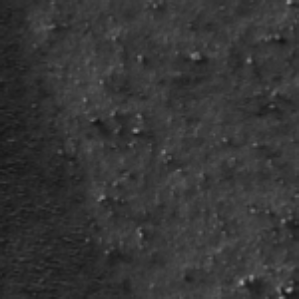
Label: frost